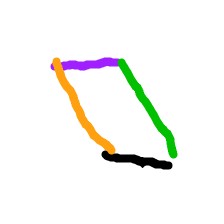
Shape: parallelogram